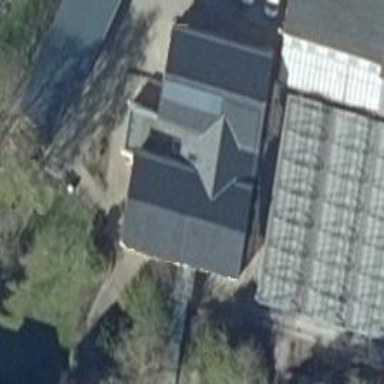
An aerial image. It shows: Greenhouse.